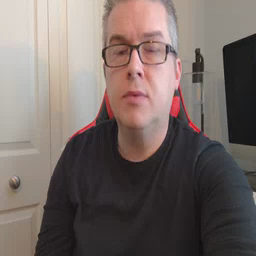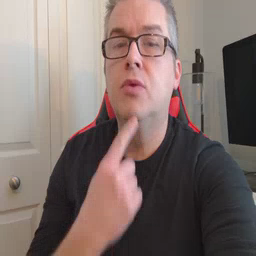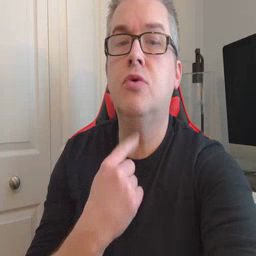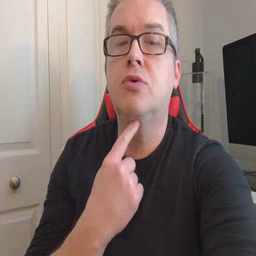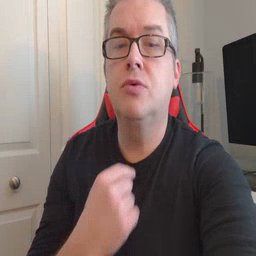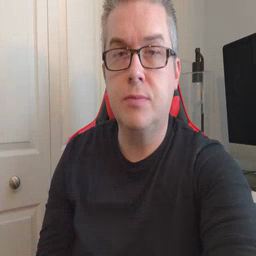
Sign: thirsty